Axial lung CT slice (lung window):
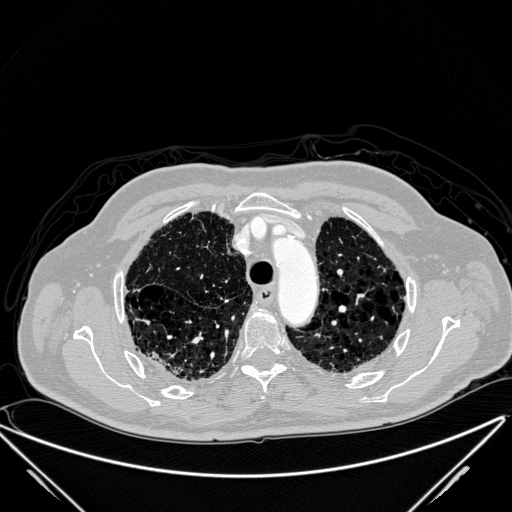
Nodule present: no